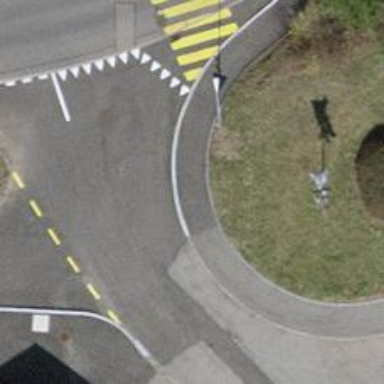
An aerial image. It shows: Asphalt sidewalk.